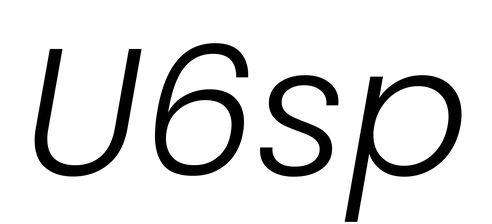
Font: Poppins-LightItalic